Question:
I can't add new/update Android SDK Manager stuff. I am trying from a residence in China so no work proxy. Fine to access through a browser as you can see in the background. I tried ticking http instead of https, same effect. I tried running as administrator, same. Tried turning off firewall for 1 min to test, same. No other suggestions shown online so last resort is this.
The Android platforms you see installed in the graphic where manually downloaded and place in the appropriate folders to get them to work, but I can't find items that don't have manual download alternatives. Was fine till I upgraded to SDK tools rev. 22.
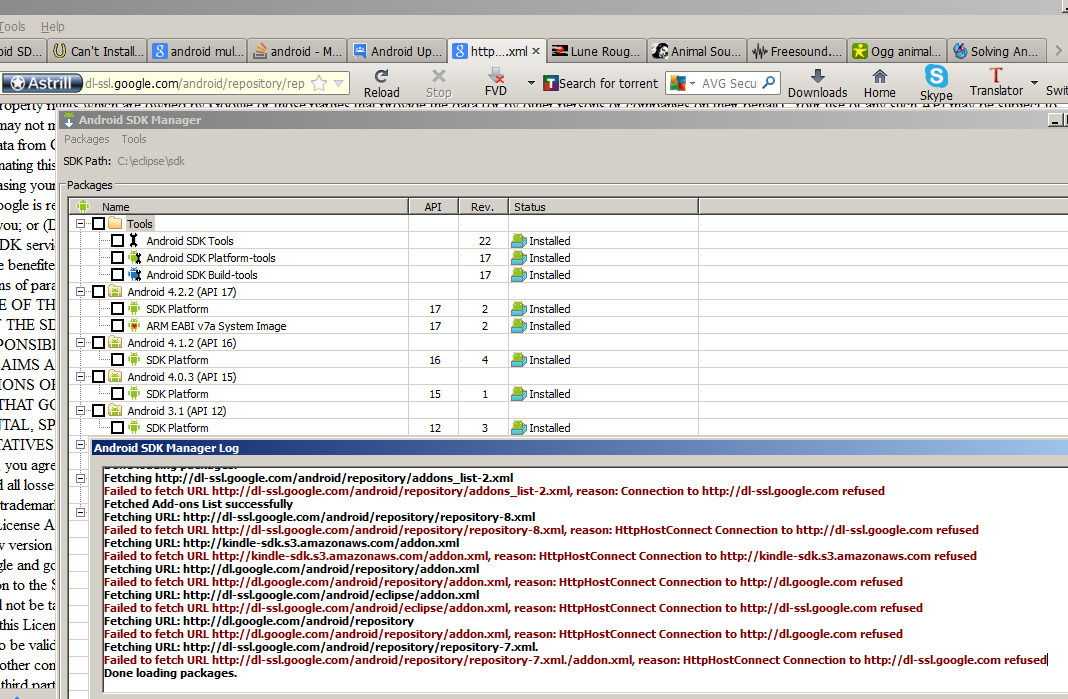
Answer: I have found the answer finally from another post. When I updated Eclipse, I updated from Java version 6 to 7. By returning to version 6 everything works, fingers crossed.